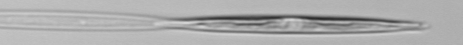
Label: Pseudo-nitzschia